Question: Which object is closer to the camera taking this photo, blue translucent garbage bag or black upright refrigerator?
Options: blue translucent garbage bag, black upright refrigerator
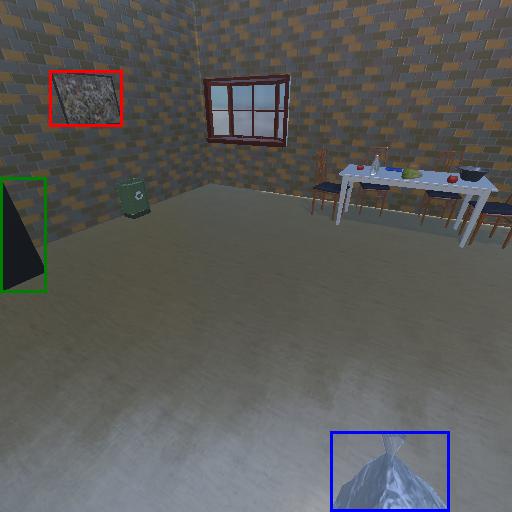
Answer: blue translucent garbage bag